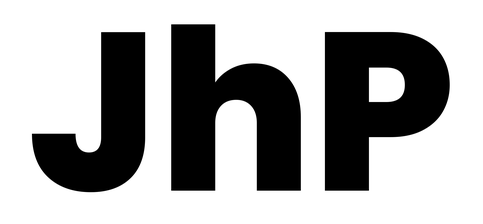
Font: Poppins-ExtraBold